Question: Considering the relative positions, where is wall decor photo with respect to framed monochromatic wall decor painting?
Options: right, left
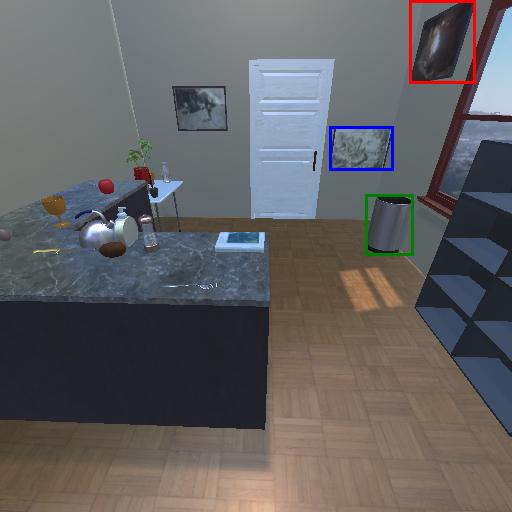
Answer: right